Interaction volume radius: 5 \u00c5
Interaction volume height: 15 \u00c5
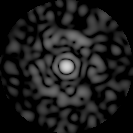
Disorder parameter: 0.8755